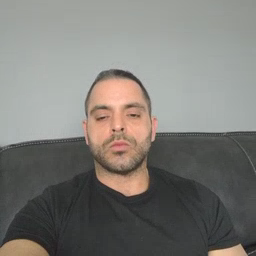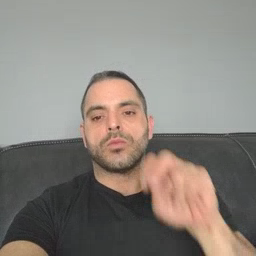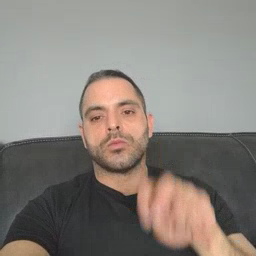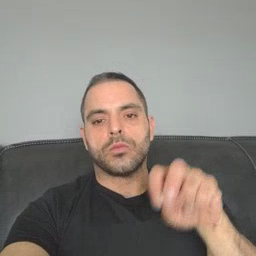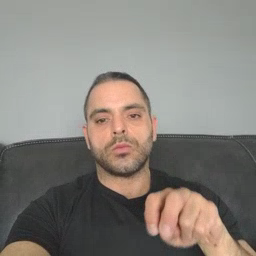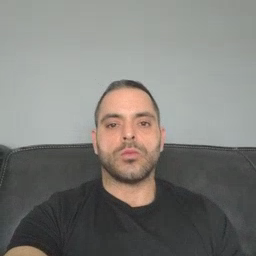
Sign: chair